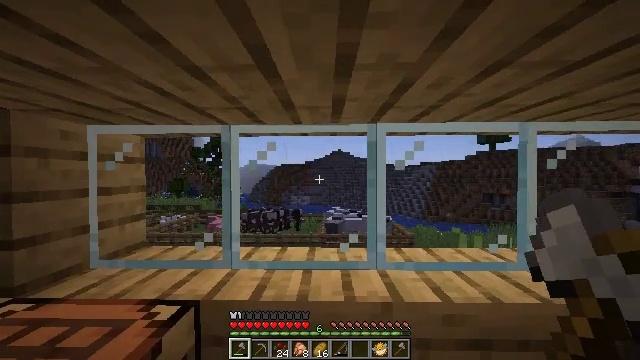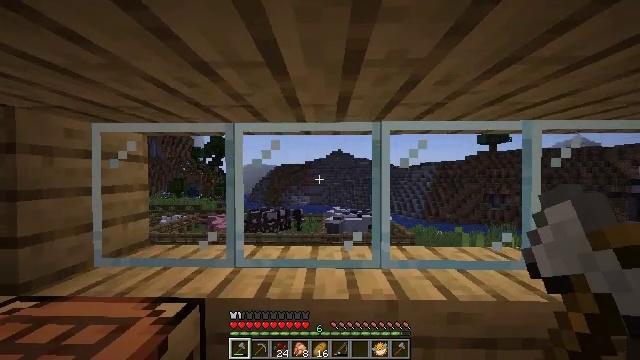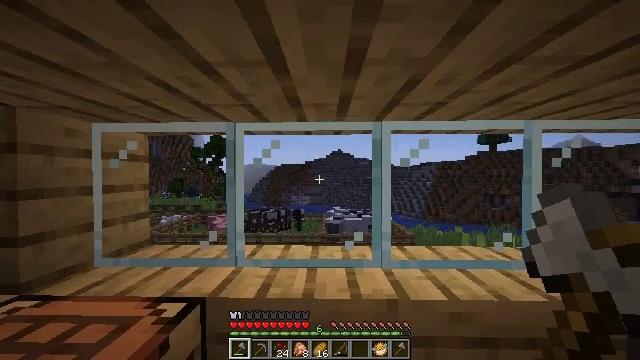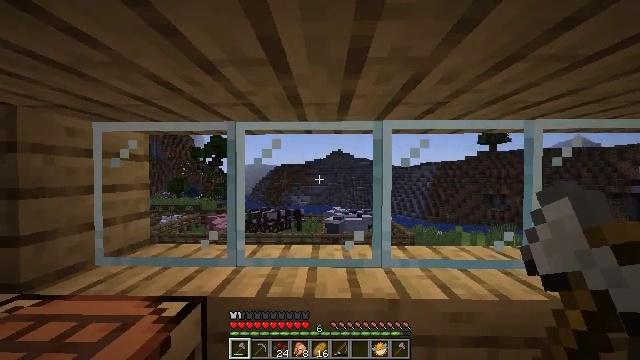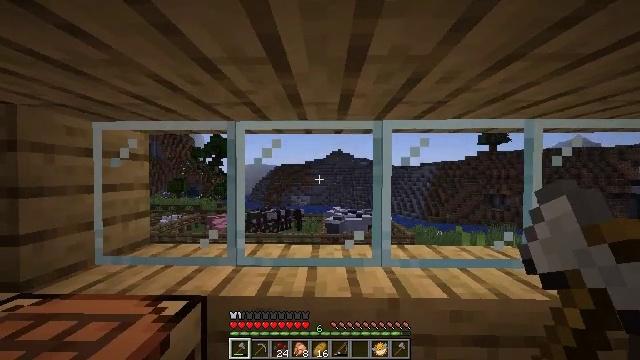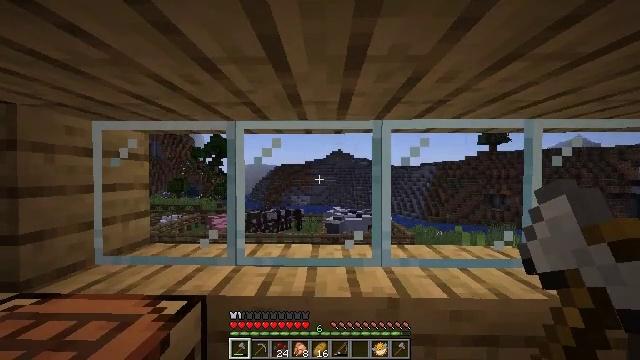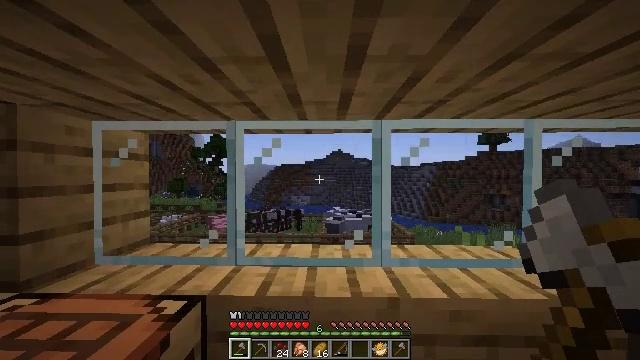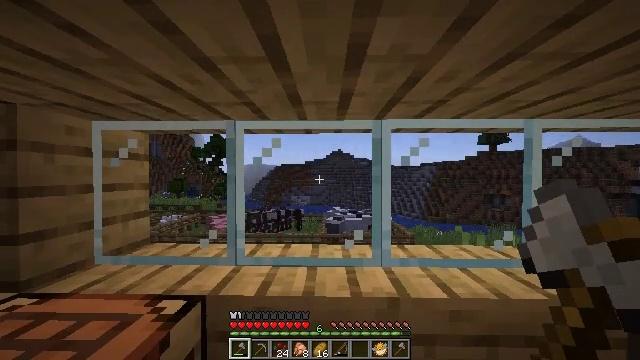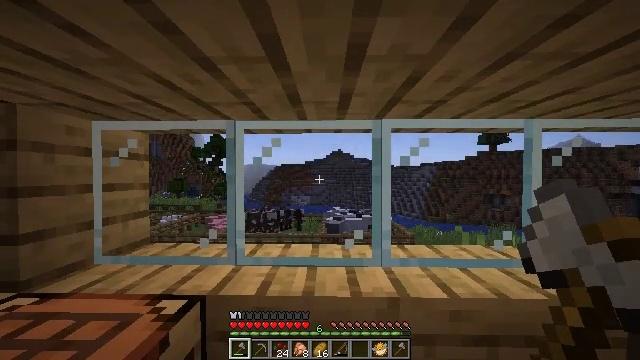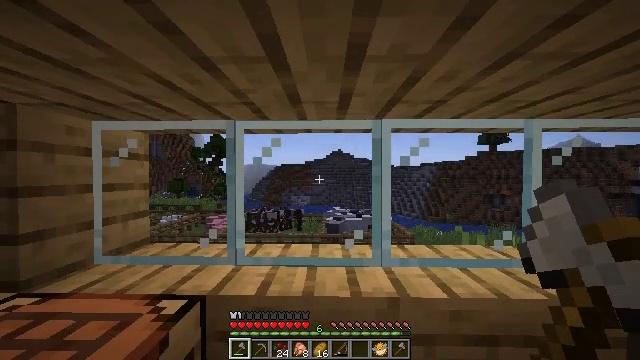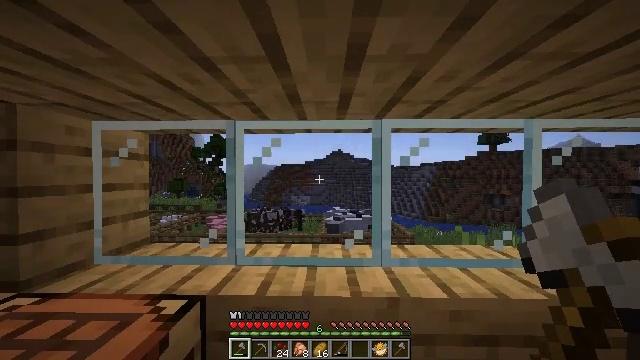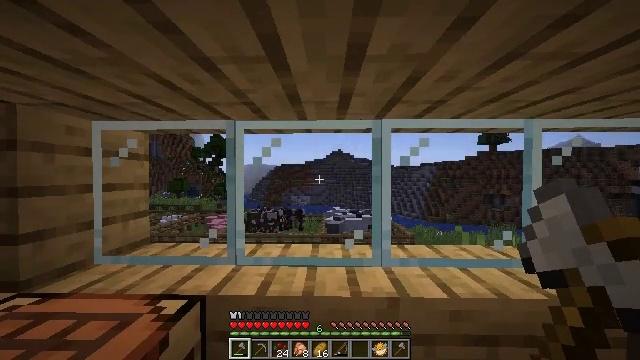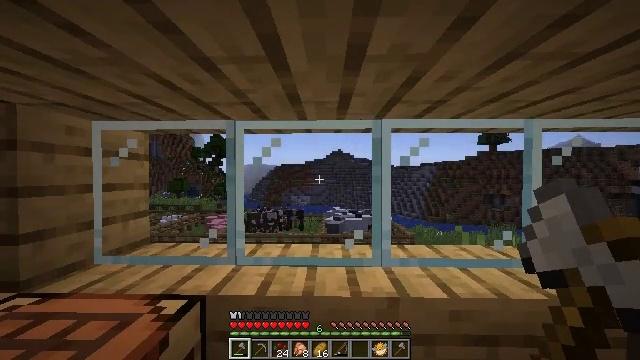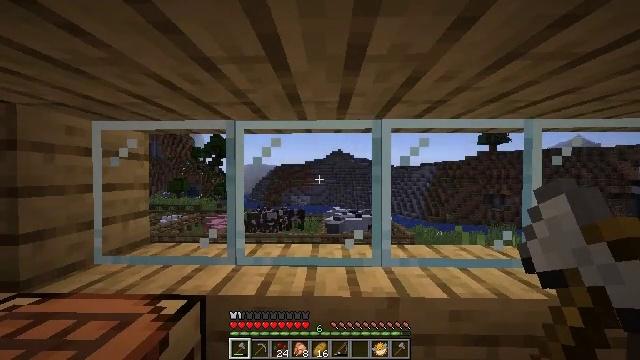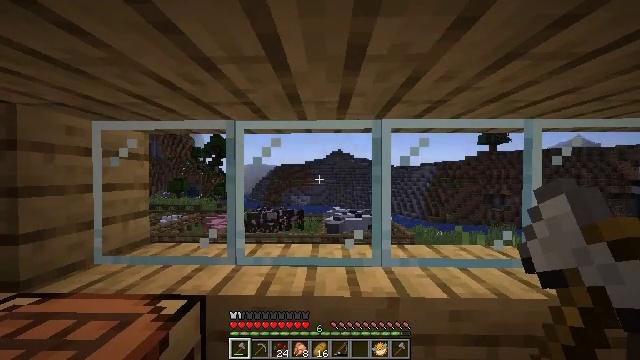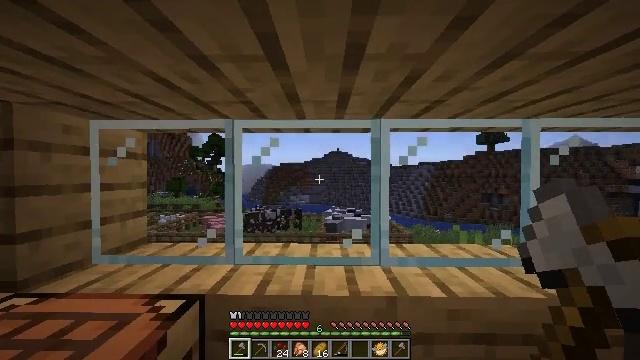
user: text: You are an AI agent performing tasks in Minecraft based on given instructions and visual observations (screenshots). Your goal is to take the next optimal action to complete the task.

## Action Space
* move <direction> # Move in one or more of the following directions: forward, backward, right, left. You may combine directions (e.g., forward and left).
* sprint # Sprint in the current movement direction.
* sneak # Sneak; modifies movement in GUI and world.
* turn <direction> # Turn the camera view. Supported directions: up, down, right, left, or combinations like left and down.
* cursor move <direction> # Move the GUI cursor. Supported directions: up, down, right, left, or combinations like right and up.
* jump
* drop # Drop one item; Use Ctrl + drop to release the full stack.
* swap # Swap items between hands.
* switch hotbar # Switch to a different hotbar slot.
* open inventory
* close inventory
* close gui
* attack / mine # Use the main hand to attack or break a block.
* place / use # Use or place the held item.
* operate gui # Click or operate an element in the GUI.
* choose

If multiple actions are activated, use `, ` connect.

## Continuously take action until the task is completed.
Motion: motion action
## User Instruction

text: Open the crafting table and create beetroot soup.
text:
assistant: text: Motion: no_op
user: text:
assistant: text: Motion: no_op
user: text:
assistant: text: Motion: no_op
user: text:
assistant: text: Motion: no_op
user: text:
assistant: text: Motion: no_op
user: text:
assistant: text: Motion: no_op
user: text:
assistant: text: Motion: no_op
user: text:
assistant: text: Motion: no_op
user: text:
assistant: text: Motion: no_op
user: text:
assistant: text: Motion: no_op
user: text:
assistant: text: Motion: no_op
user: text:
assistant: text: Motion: no_op
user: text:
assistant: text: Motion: no_op
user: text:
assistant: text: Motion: no_op
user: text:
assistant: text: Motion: no_op
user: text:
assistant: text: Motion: turn right and down
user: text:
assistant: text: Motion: turn right and down
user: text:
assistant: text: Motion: turn right and down
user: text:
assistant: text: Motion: turn right
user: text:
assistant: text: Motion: turn right
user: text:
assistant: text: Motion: no_op
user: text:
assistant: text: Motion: move right
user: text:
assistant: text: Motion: move forward and move right
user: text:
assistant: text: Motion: move forward and move right, turn left
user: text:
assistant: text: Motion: move forward and move right, turn left and down
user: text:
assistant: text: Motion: move forward, turn right and down
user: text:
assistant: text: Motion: turn right and down
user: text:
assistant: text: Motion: turn right and down
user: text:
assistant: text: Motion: turn right and down
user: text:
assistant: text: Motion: turn right and down